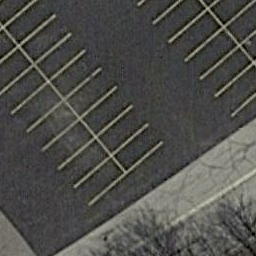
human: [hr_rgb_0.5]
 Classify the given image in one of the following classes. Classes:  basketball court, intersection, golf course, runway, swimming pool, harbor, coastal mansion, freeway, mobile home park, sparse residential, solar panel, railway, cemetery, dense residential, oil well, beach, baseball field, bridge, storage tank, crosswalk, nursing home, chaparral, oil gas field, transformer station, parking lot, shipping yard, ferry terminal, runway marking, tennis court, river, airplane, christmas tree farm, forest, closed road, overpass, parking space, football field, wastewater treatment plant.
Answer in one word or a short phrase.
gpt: parking space